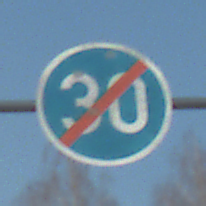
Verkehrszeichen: EndeMindestgeschwindigkeit
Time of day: MorningAfternoon
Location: Outdoor (Suburban)
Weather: PartlyCloudy
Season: NotSpecified
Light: Natural